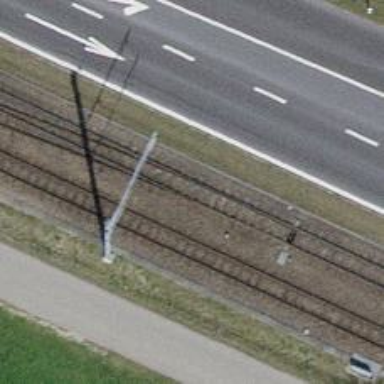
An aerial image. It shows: Narrow gauge railway with electrified contact lines.